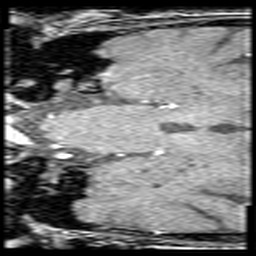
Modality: angio
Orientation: coronal
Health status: ill
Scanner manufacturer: siemens
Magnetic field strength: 3 T
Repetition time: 0.023 s
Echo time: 0.0042 s